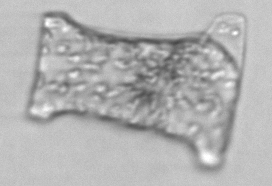
Label: Eucampia